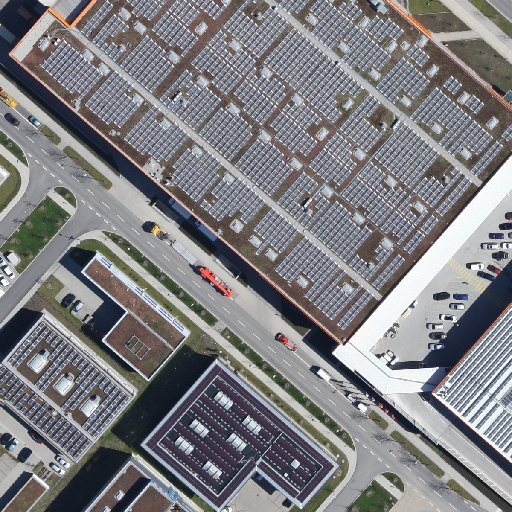
Referring expression: paved road along with tree